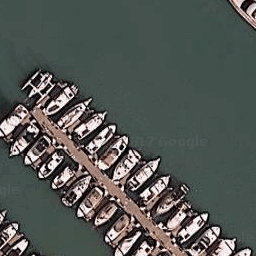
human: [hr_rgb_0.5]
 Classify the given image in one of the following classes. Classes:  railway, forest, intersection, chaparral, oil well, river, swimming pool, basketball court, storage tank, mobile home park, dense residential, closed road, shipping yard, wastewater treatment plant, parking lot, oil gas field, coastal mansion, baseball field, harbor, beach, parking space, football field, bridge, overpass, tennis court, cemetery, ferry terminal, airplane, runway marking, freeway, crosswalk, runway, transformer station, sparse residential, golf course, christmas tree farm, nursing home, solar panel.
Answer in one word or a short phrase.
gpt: harbor